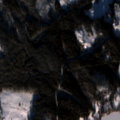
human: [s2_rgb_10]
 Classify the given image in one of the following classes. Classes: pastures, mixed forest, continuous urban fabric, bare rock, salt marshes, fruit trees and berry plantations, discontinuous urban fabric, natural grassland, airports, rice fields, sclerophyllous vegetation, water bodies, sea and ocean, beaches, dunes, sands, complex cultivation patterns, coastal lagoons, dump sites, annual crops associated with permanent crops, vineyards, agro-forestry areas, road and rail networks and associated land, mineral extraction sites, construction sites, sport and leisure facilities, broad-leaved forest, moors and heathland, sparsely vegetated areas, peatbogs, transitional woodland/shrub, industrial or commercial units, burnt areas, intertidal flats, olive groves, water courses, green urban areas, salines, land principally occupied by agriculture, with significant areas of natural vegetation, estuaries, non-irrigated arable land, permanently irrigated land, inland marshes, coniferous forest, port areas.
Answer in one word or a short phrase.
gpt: coniferous forest, mixed forest, water bodies